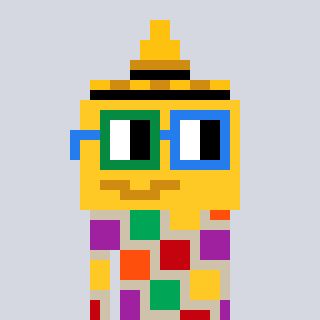
a pixel art character with square green and blue glasses, a mustard-shaped head and a bege-colored body on a cool background